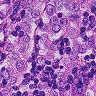
Metastatic tissue present: yes